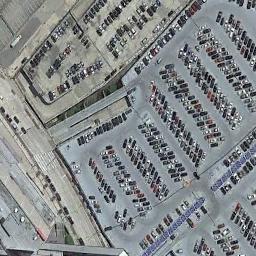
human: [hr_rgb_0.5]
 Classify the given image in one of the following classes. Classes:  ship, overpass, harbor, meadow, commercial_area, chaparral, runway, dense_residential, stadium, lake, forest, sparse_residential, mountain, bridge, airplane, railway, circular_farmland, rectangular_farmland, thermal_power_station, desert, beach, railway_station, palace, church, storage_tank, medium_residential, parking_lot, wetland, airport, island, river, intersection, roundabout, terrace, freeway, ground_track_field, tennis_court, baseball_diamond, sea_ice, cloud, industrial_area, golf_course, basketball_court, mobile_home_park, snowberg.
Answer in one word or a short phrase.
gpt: parking_lot